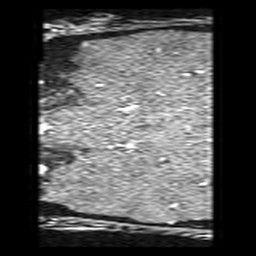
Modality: angio
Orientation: coronal
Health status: ill
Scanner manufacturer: siemens
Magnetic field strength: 3 T
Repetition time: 0.022 s
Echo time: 0.00401 s